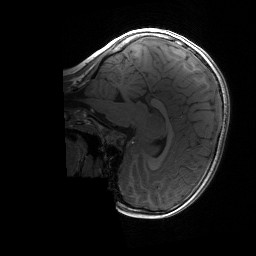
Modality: T1w
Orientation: sagittal
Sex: female
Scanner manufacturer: siemens
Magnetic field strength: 3 T
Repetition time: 1.9 s
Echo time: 0.00243 s